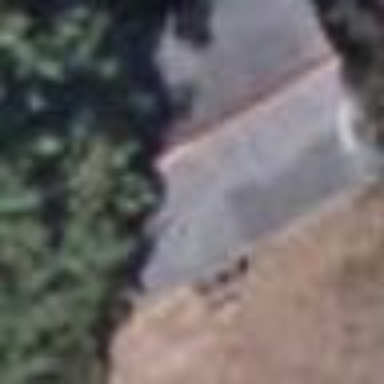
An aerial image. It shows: Shed.